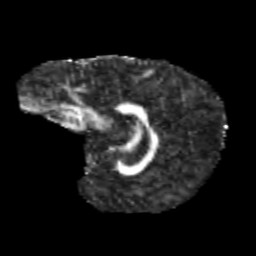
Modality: FA
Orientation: sagittal
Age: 12
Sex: male
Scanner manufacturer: siemens
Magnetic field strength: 3 T
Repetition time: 3.8 s
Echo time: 0.07 s